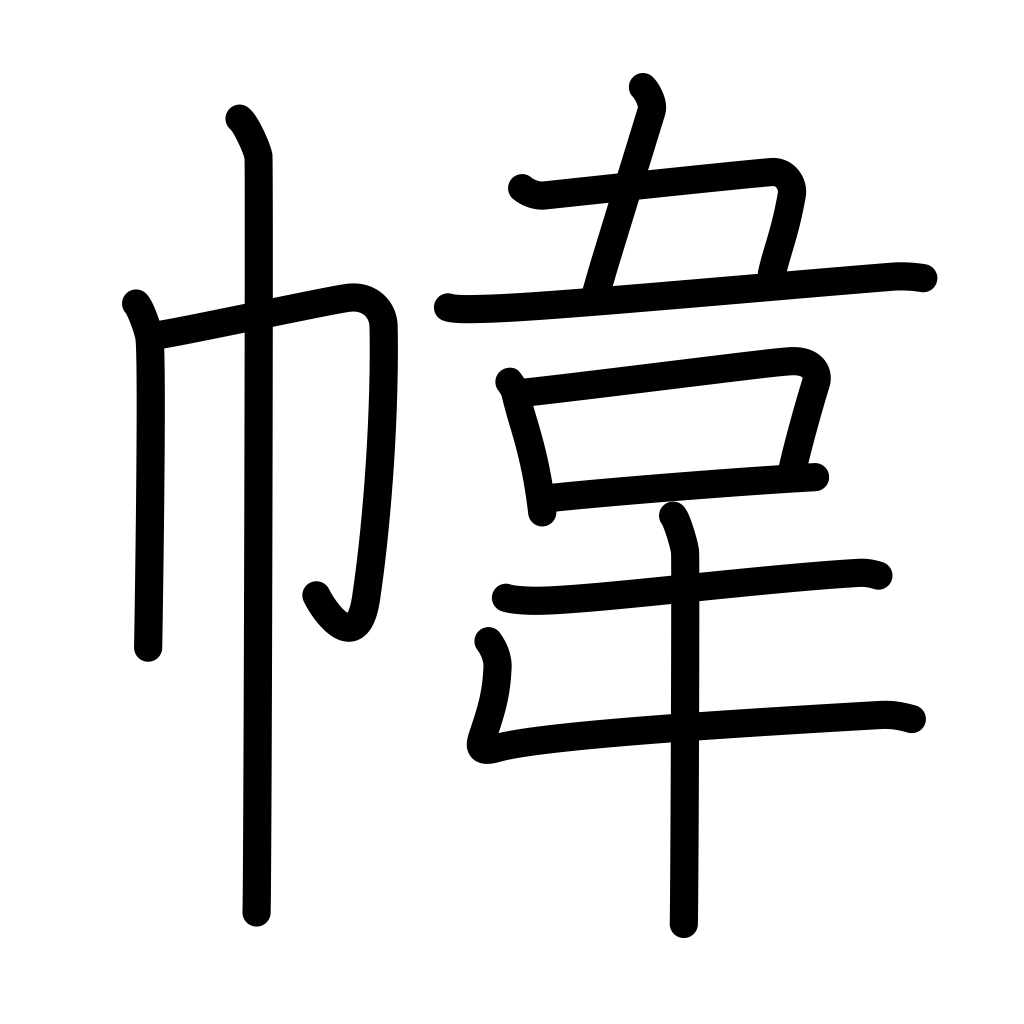
Meaning: bag